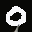
Label: 0